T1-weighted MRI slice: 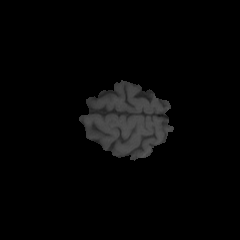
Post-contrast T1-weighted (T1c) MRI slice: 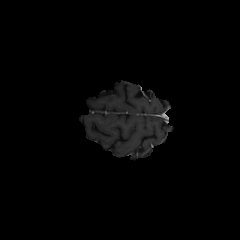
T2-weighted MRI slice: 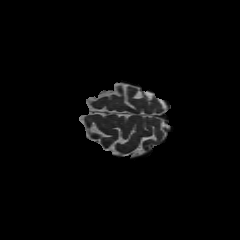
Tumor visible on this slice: no